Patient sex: M
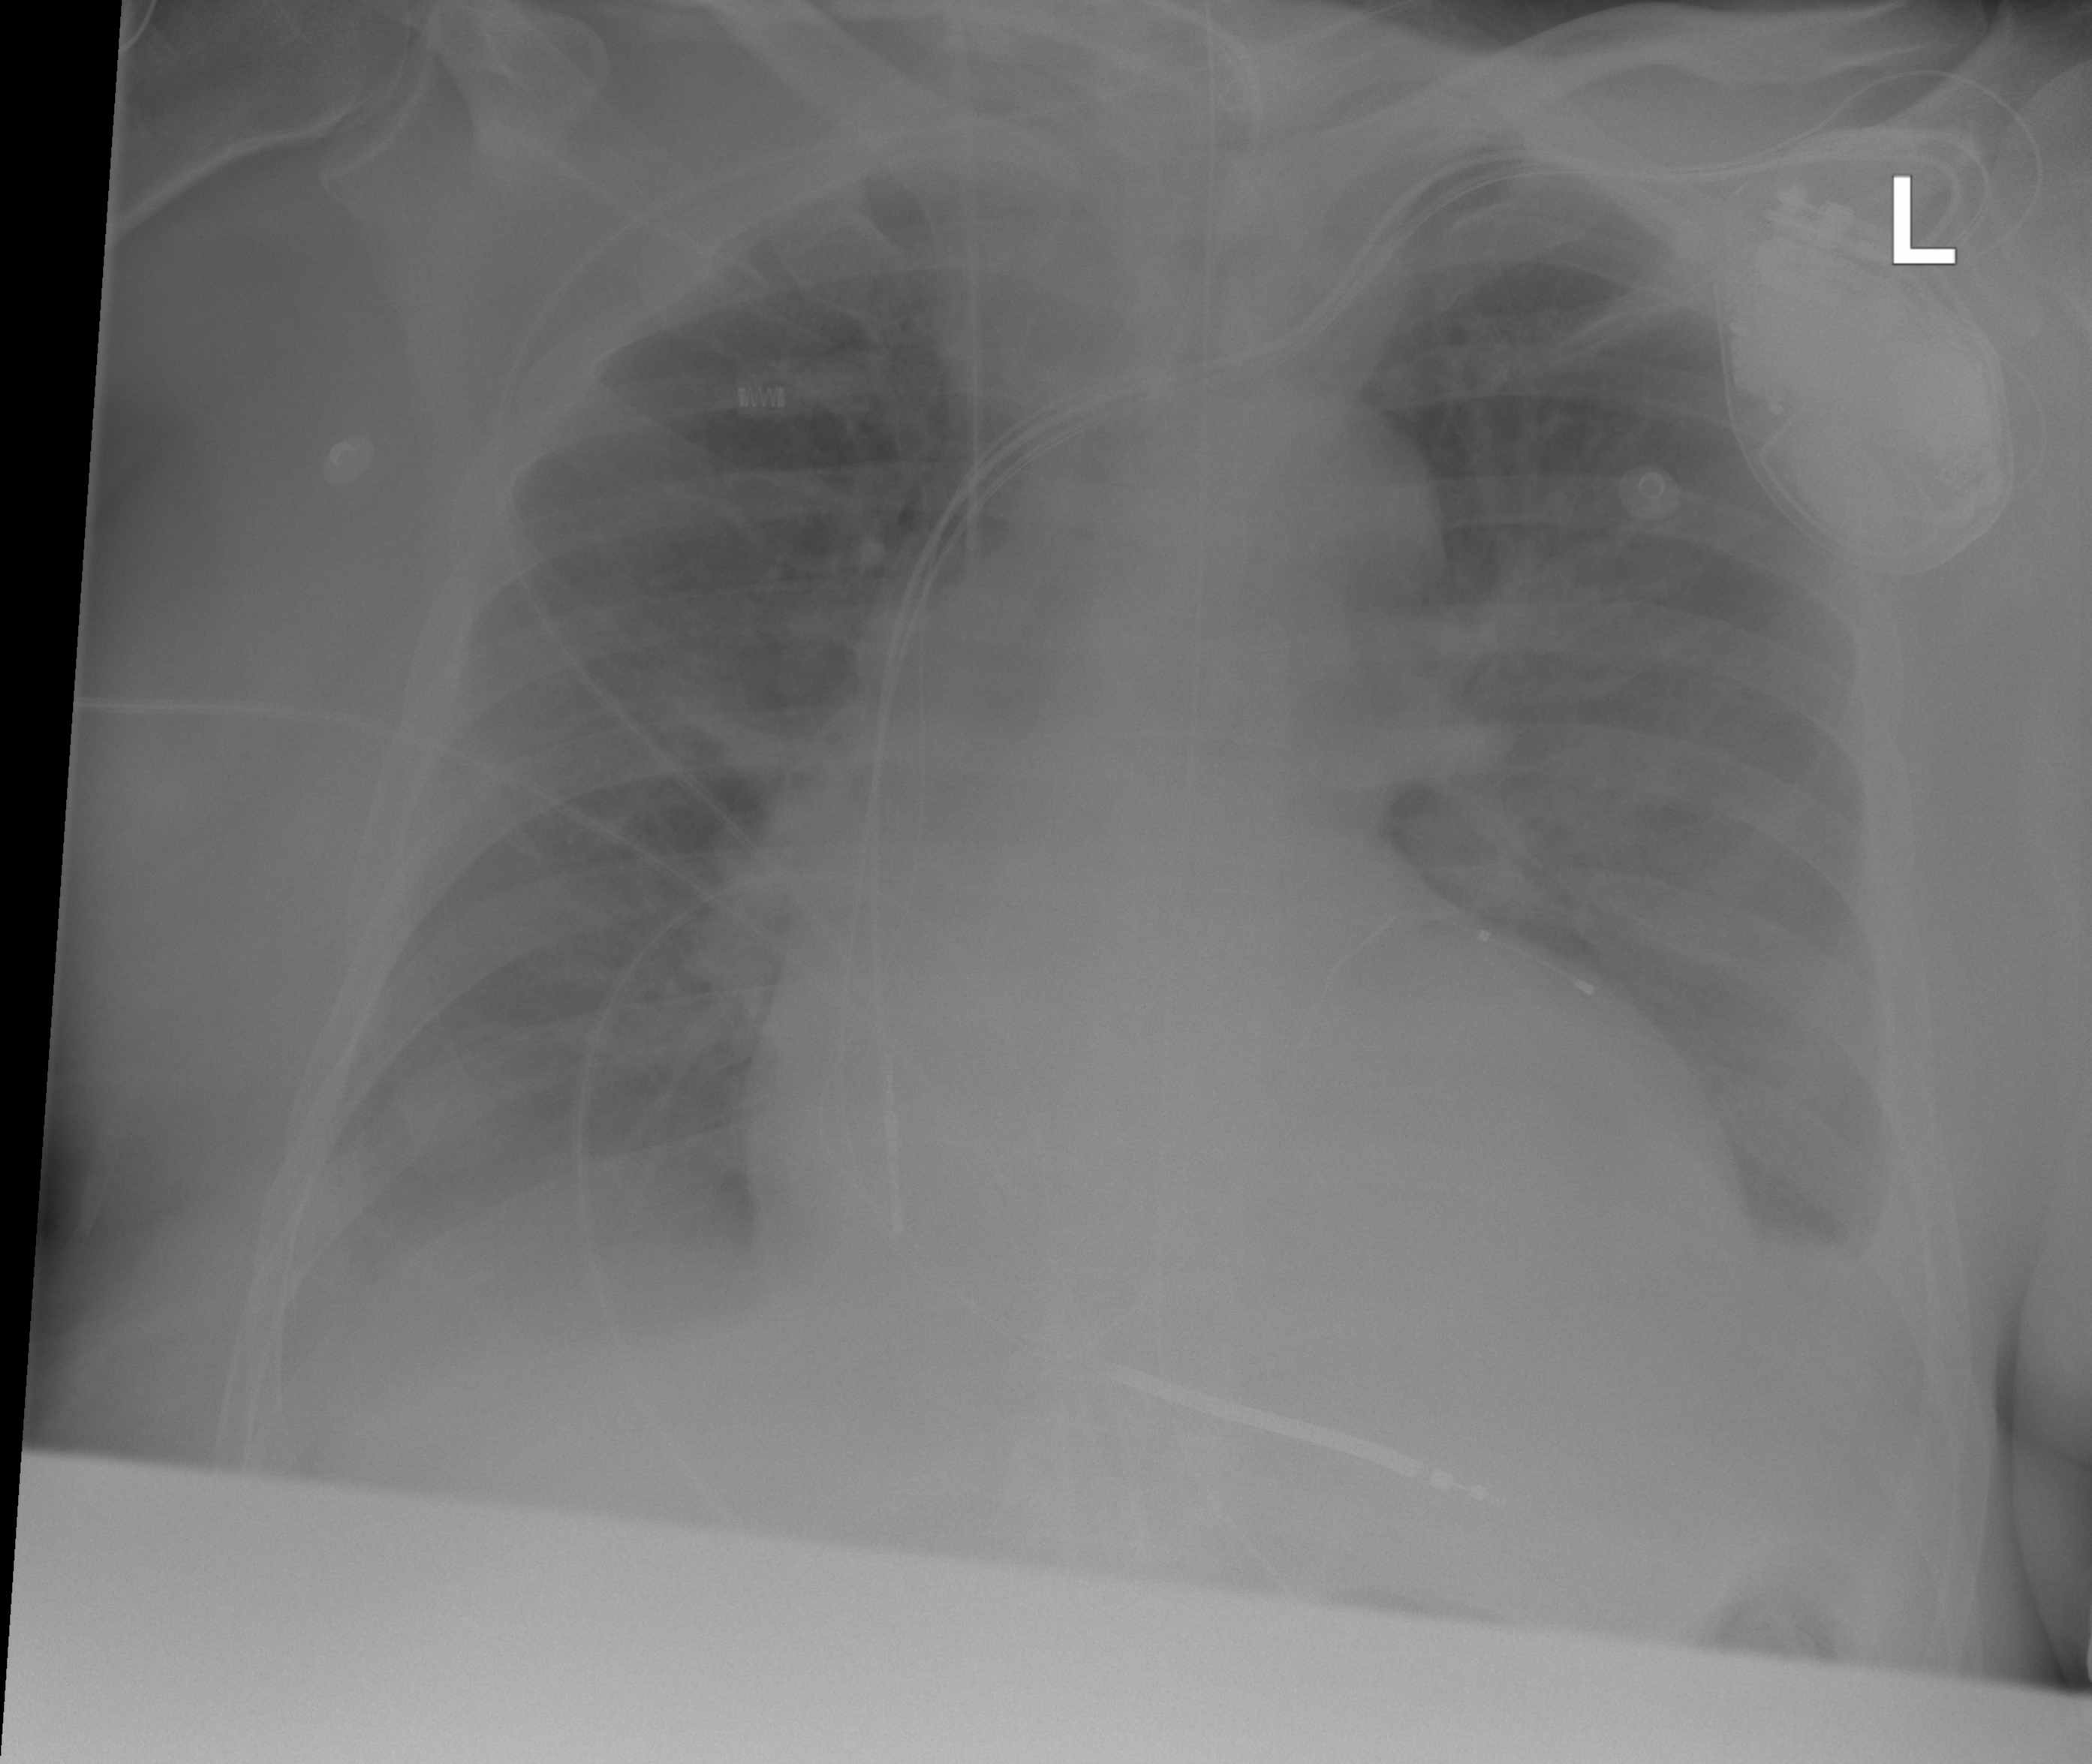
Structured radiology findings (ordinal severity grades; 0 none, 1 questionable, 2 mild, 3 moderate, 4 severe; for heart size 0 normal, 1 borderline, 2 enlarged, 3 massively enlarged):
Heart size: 2
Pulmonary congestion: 2
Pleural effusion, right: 2
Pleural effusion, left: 2
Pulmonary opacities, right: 1
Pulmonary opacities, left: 0
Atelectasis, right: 2
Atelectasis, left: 2